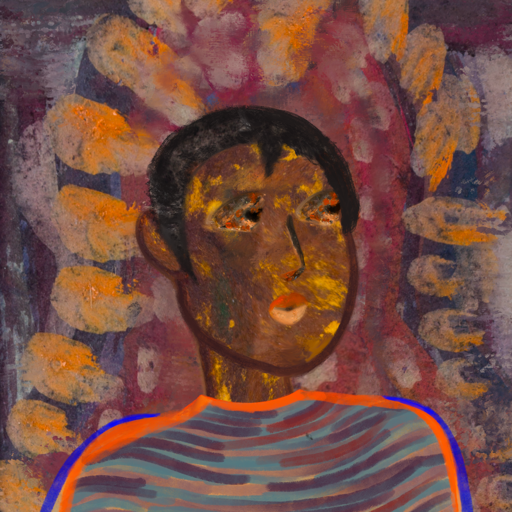
Background: Doll, Head And Neck Side: Comrade, Face Side: Gypsy_Queen, Bust: Experience, Hair Side: Roy_Bahadur, Head Accessory: Blank, Second Necklace: Blank, Necklace: Blank, Baby: Blank